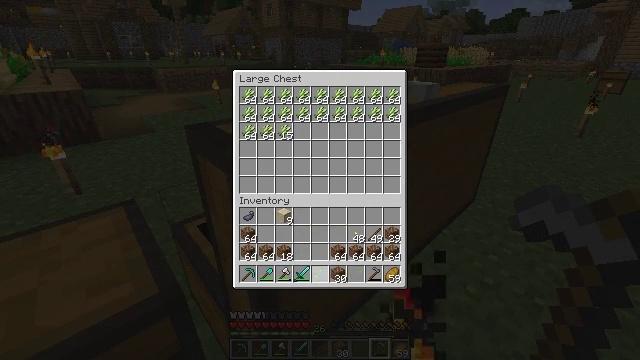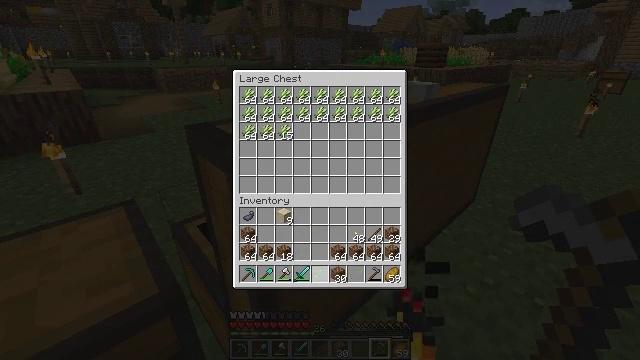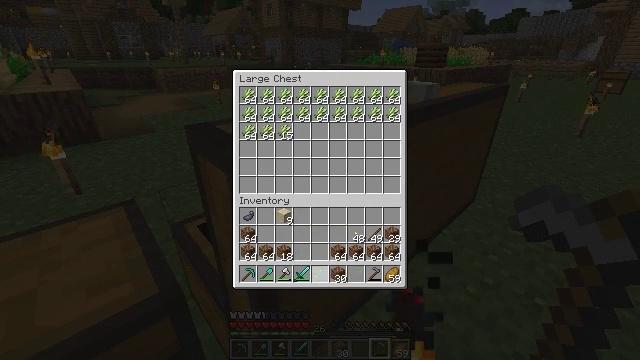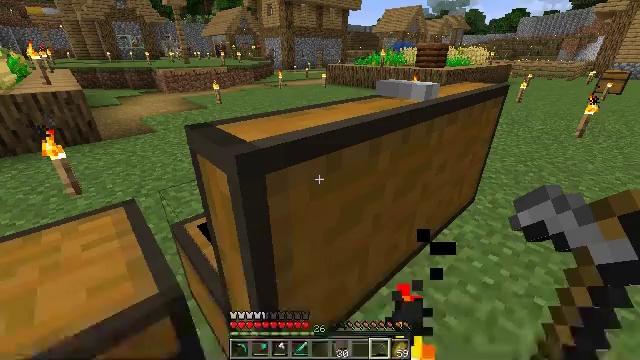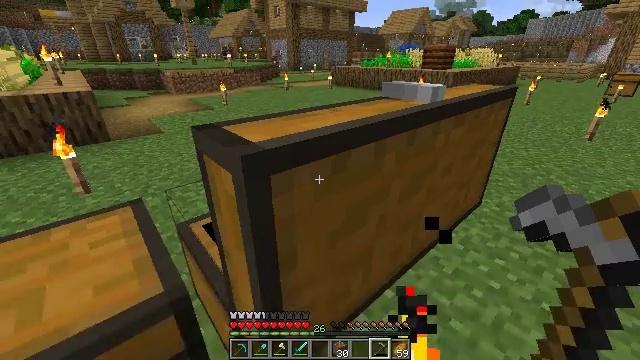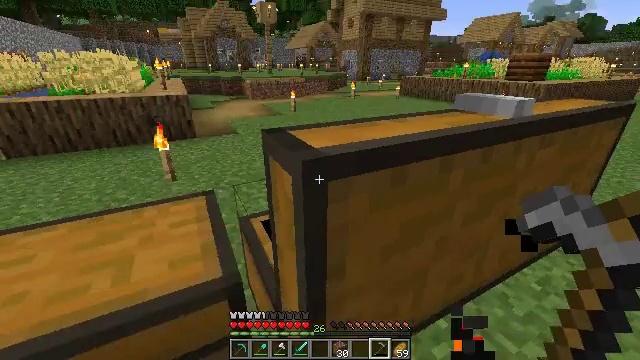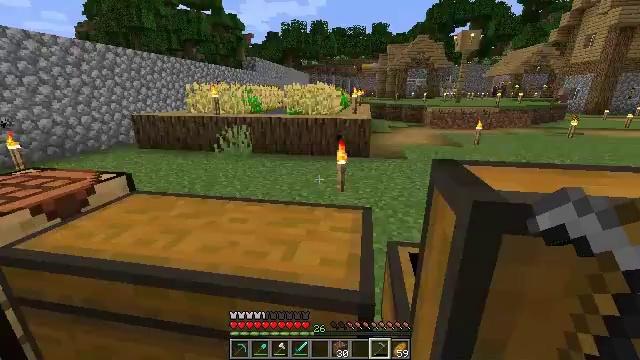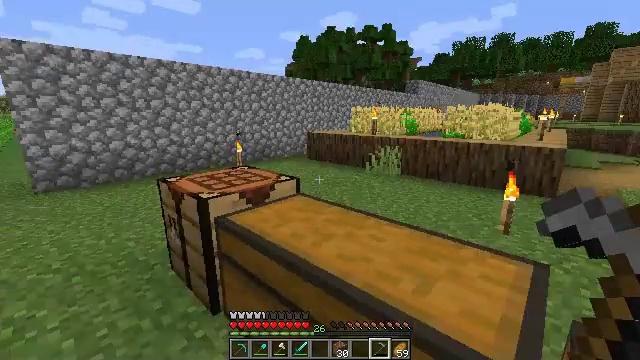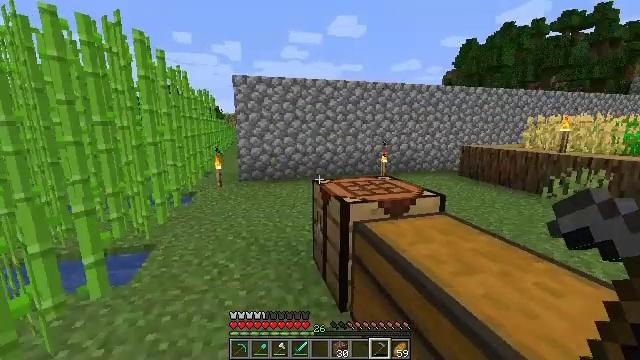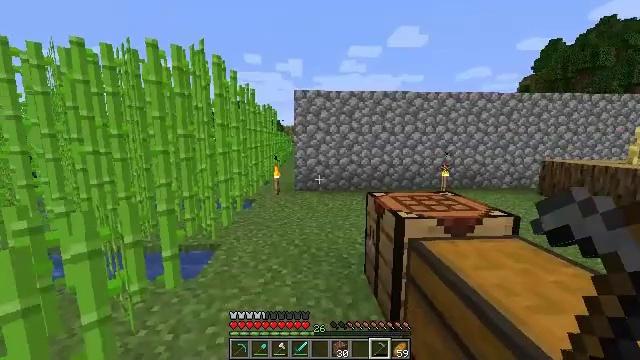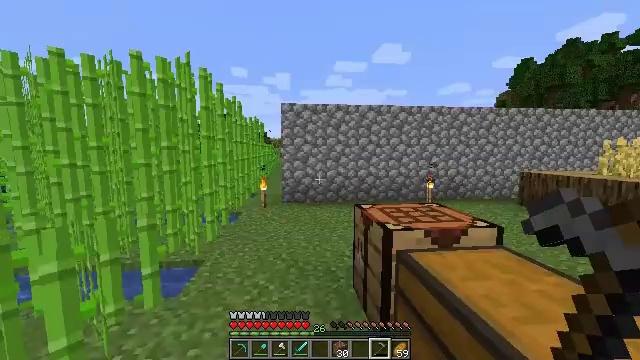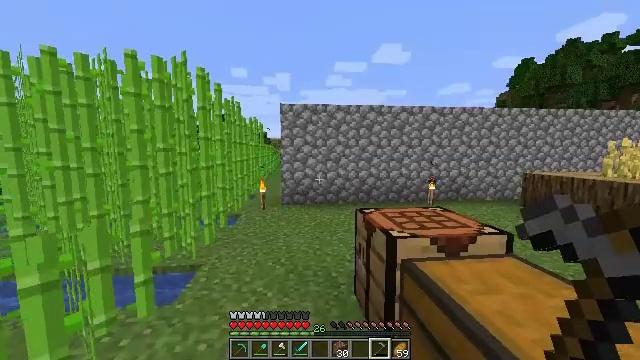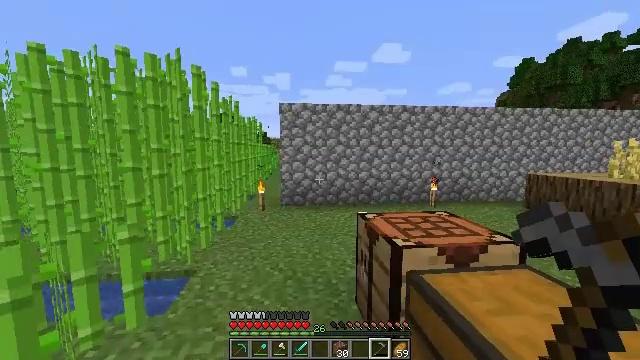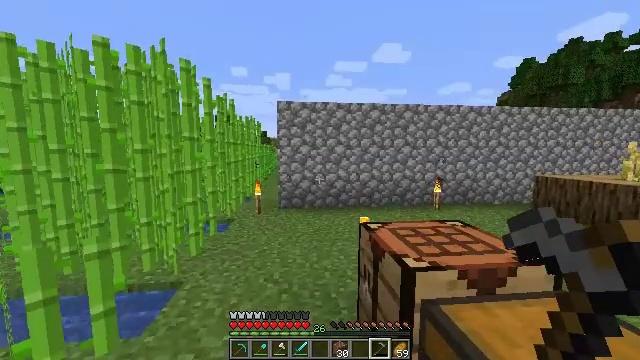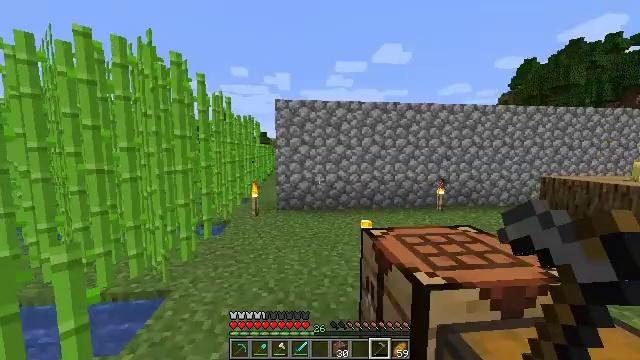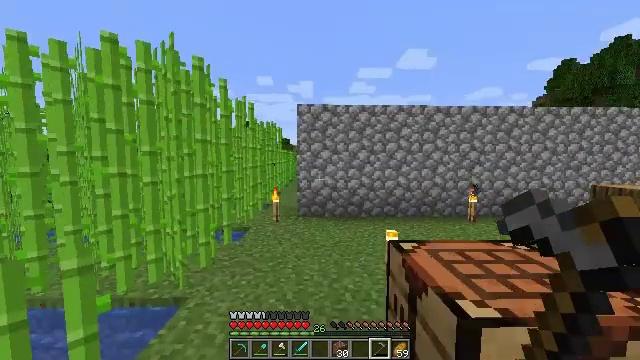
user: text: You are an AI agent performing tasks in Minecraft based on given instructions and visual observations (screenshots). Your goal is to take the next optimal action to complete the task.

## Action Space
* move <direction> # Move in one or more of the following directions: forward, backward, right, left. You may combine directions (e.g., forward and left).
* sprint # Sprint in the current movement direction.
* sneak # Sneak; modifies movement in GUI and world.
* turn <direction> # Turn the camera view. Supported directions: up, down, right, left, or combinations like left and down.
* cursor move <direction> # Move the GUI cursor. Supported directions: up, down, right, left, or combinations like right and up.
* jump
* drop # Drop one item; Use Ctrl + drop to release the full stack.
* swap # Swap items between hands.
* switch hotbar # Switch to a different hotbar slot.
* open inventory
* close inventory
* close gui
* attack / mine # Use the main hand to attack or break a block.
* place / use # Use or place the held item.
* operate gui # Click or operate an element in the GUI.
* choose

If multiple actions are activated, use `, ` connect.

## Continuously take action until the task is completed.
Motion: motion action
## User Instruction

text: Cut down the sugar cane stalks.
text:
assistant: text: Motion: sneak, choose
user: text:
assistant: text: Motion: sneak
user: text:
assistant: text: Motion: no_op
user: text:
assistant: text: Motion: turn left, close gui
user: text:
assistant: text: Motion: turn left and up
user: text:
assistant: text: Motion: turn left and up
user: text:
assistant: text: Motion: turn left and up
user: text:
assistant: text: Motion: turn left and up
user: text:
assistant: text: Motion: turn left and up
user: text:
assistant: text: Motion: move forward, turn right and up
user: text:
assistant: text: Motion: move forward
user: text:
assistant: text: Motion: move forward
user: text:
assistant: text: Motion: move forward
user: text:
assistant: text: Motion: move forward
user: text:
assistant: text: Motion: move forward, turn left and up
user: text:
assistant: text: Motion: move forward, turn left
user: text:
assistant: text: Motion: move forward and move right, turn left
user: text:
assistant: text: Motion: move forward and move right, turn left
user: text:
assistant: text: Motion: move forward and move right, turn left
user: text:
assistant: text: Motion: move forward and move right, turn left
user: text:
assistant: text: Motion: move forward and move right, turn left
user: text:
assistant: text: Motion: move forward and move right, turn left
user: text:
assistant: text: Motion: move right, turn left
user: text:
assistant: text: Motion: move right
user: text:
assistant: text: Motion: move right
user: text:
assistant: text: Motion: move right
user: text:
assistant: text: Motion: move right
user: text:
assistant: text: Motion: move right, turn left
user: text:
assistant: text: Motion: move right, turn left
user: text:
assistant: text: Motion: move right, turn left